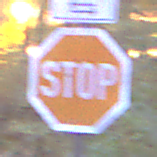
Verkehrszeichen: Stop
Zusatzzeichen oben: RichtungsangabeDurchPfeile9
Umgebung: Outdoor, Suburban
Tageszeit: Night
Wetter: PartlyCloudy
Licht: Artificial
Jahreszeit: NotSpecified
Kontrast: LowContrast